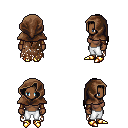
a pixel art fantasy rpg character, female body template, human, dark skin, brown tattered cape, white pants, brown ponytail hairstyle, cloth hood, leather bracers, gold boots, four views (front, back, left, right), 2x2 character sprite sheet, small pixel art, hard edges, no anti-aliasing